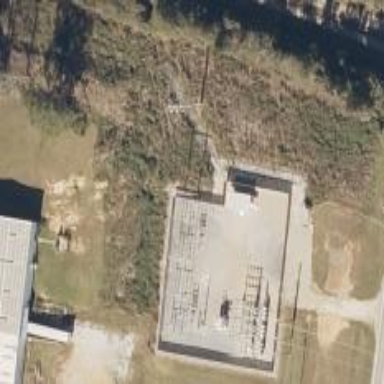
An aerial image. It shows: Distribution level power substation enclosed by fence.